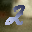
Label: 2